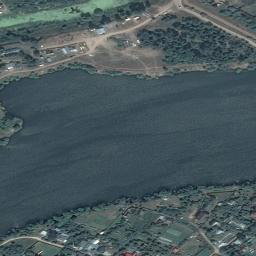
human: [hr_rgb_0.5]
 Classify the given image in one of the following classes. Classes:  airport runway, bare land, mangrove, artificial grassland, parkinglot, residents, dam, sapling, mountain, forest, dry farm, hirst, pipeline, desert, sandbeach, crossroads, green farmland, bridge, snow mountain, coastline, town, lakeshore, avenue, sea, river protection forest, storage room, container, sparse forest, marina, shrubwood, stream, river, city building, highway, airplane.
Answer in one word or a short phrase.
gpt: river